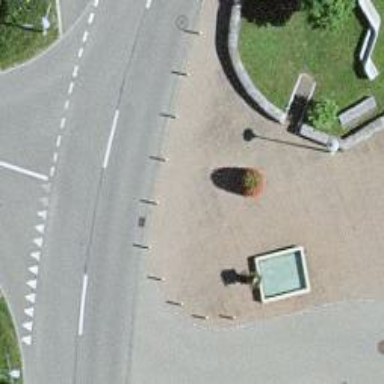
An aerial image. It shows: Path made of paving stones.